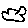
Label: cloud